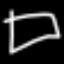
Label: square